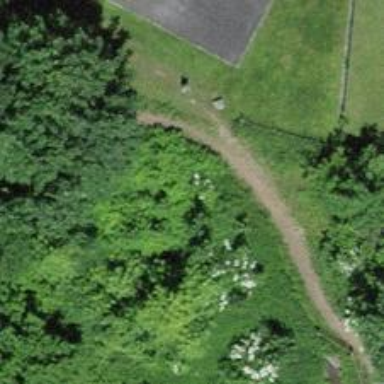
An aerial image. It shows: Ground path.